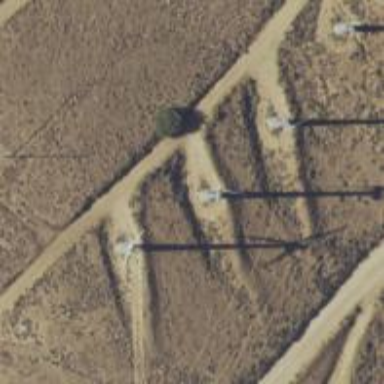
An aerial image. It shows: Wind turbine power generator.